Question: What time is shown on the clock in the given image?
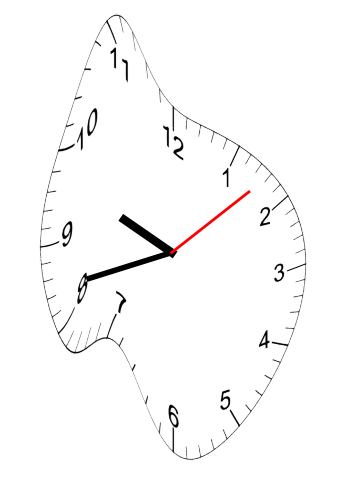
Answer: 09:42:08